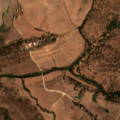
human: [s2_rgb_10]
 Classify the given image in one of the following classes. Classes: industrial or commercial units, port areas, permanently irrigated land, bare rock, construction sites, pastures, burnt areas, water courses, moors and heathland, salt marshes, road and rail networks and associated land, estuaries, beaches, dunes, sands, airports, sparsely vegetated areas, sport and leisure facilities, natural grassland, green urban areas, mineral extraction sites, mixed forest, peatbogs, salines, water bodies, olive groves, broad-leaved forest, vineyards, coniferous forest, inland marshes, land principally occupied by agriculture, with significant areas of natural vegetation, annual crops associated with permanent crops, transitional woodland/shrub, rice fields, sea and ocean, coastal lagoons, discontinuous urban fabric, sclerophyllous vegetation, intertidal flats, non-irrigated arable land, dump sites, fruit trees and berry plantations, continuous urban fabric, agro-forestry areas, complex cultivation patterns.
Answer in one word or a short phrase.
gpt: non-irrigated arable land, permanently irrigated land, pastures, agro-forestry areas, transitional woodland/shrub